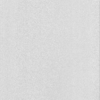
Label: dusty